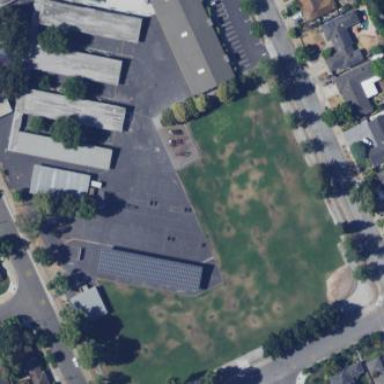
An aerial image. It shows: Asphalt schoolyard for leisure land.